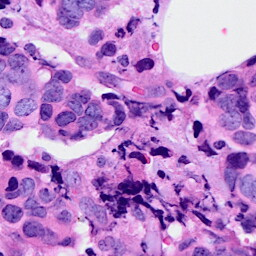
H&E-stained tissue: Breast